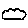
Label: cloud